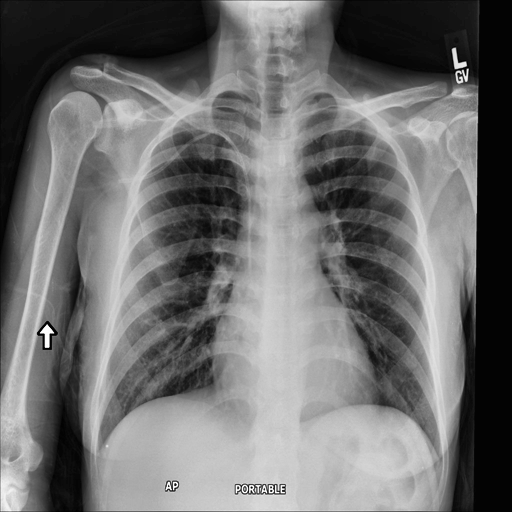
Finding: NORMAL